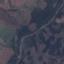
Land use / land cover: HerbaceousVegetation